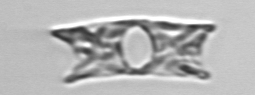
Label: Eucampia